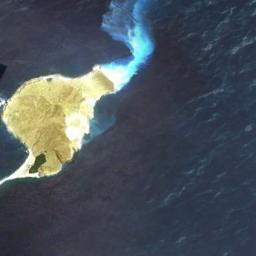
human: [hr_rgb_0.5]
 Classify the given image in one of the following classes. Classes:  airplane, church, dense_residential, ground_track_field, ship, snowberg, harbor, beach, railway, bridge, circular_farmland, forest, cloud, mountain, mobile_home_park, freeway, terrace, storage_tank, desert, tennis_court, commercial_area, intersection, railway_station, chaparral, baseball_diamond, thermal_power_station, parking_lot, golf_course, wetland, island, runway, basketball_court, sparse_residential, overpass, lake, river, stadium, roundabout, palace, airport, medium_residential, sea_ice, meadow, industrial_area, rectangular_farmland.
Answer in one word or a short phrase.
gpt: island